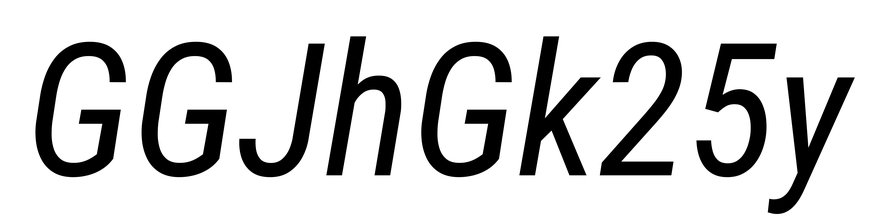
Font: Roboto-Italic_Condensed_Italic